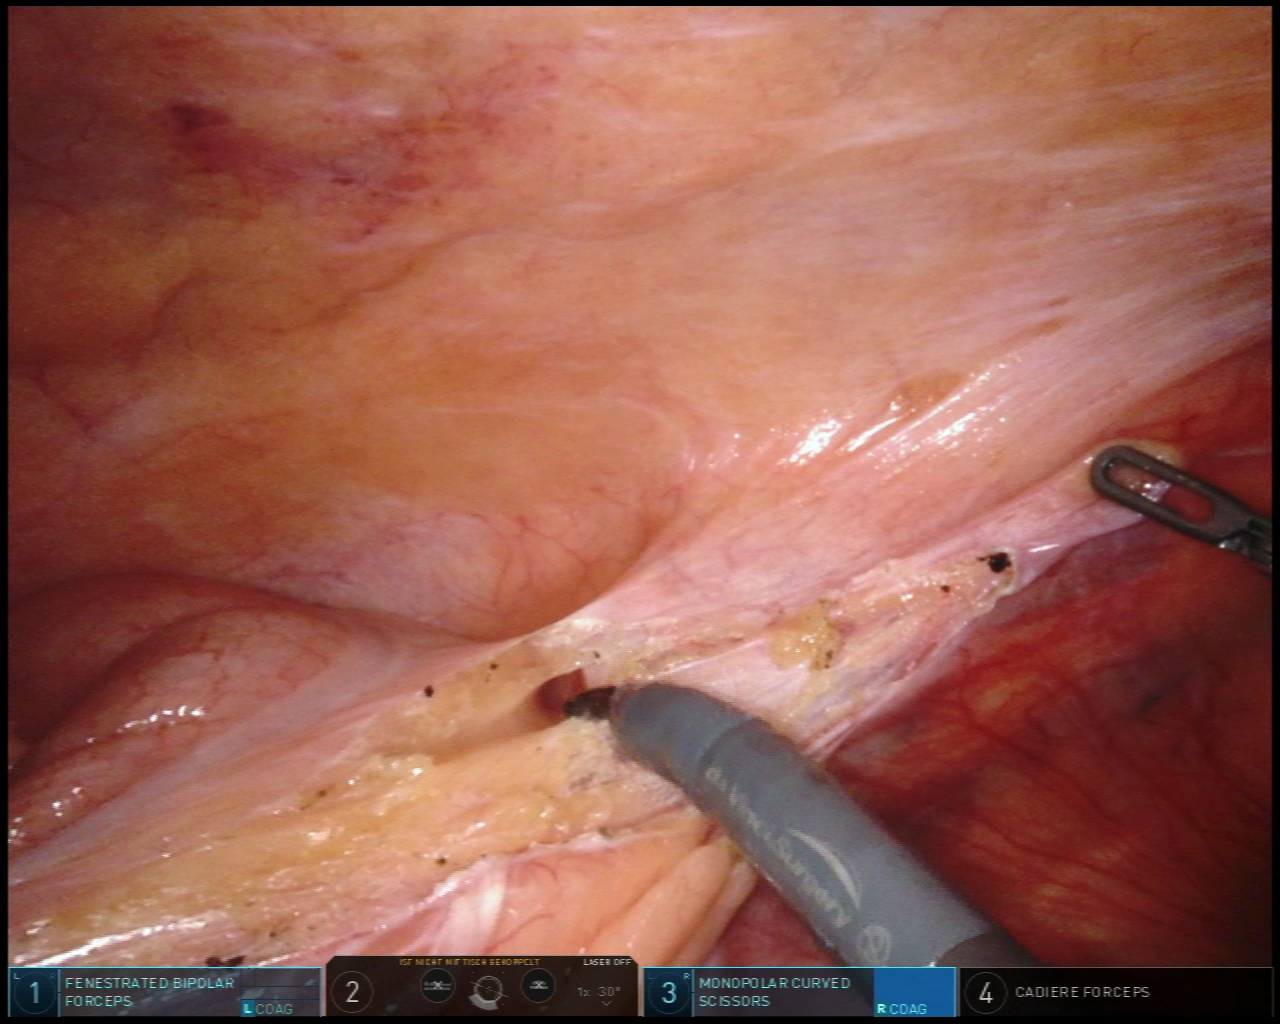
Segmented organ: colon
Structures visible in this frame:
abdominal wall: yes
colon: yes
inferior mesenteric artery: no
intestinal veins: no
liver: no
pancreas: no
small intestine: no
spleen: no
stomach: no
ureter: no
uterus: no
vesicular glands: no